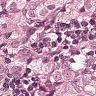
Metastatic tissue present: yes